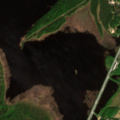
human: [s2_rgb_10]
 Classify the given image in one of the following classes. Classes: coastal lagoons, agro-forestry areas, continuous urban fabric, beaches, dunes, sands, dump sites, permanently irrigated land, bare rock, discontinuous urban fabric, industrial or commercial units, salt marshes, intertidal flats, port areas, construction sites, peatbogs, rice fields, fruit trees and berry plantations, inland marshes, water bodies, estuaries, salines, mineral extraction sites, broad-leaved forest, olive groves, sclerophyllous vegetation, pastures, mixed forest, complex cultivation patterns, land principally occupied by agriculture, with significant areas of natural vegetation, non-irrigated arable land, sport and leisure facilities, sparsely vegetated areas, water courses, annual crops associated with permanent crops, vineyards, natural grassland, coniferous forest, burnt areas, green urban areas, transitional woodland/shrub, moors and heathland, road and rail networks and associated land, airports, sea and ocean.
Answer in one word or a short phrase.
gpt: coniferous forest, transitional woodland/shrub, peatbogs, water courses